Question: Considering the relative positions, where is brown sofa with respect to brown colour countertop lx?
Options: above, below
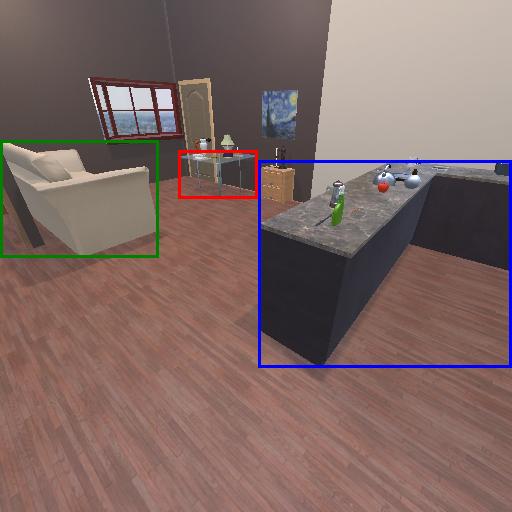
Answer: above